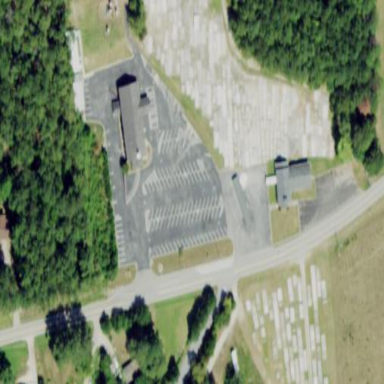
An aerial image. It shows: Cemetery.